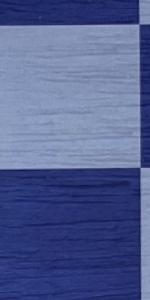
Label: Empty